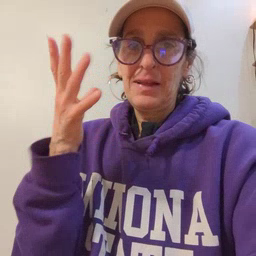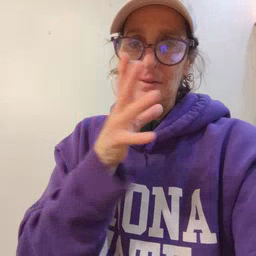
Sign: farm